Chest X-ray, PA view. Patient: 51 years old, sex M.
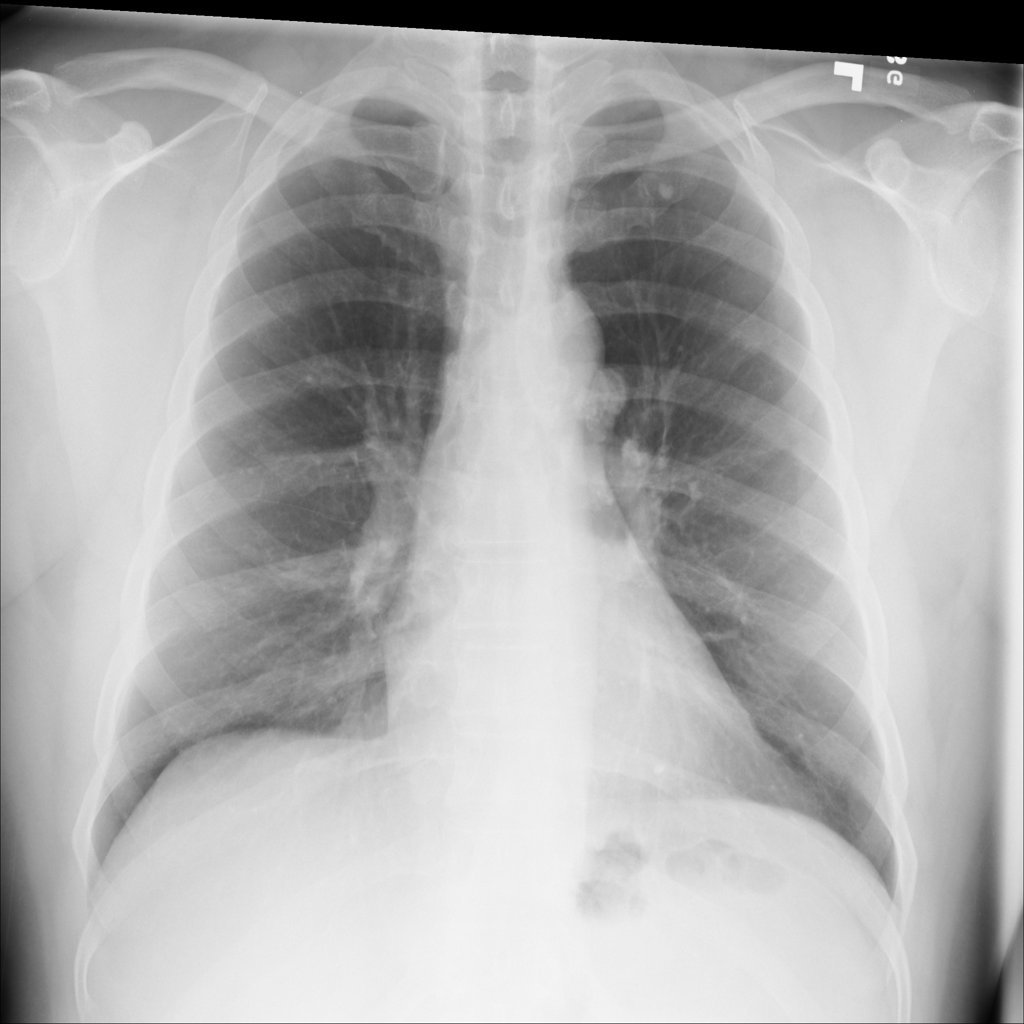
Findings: No Finding